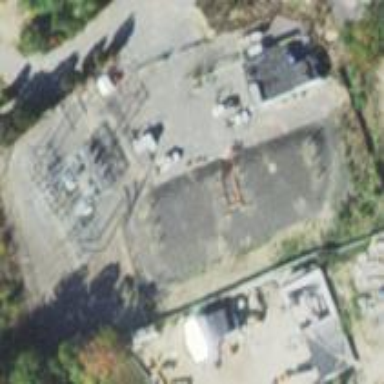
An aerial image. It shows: Outdoor distribution level power substation.